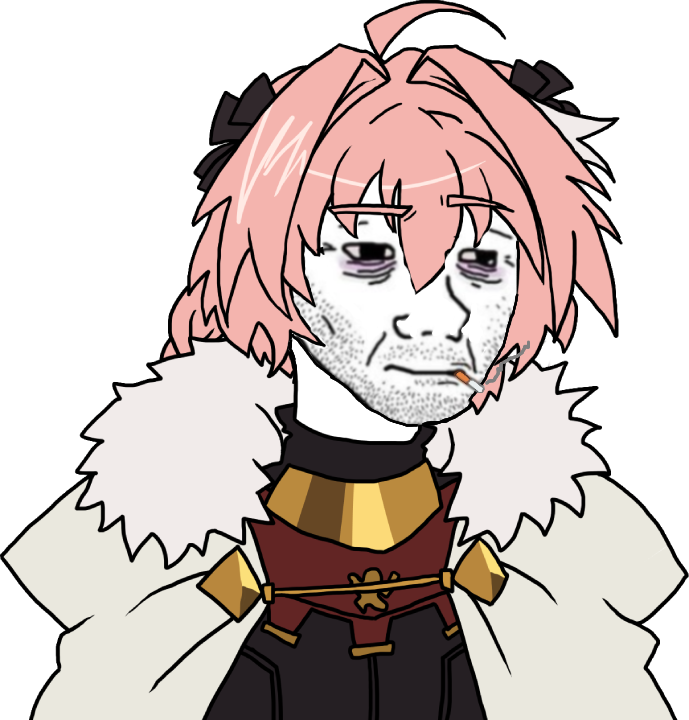
Label: 5_Doomer